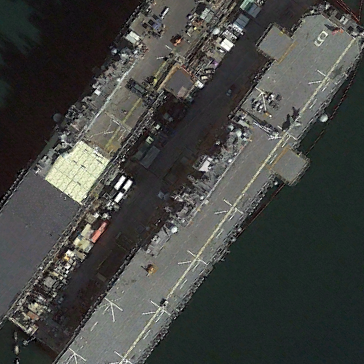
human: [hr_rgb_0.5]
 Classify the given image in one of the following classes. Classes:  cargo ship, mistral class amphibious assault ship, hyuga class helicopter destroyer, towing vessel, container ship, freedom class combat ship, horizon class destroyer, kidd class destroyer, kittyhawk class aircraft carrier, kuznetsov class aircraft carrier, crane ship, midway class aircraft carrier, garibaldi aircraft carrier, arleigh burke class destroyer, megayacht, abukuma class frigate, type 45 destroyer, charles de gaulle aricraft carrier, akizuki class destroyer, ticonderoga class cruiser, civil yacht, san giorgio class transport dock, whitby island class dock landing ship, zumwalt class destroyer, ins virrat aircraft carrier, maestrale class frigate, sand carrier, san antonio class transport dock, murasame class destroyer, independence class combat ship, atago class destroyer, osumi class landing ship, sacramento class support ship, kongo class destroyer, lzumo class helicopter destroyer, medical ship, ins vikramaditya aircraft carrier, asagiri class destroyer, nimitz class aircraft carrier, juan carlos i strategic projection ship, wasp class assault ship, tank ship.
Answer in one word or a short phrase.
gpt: Wasp class assault ship